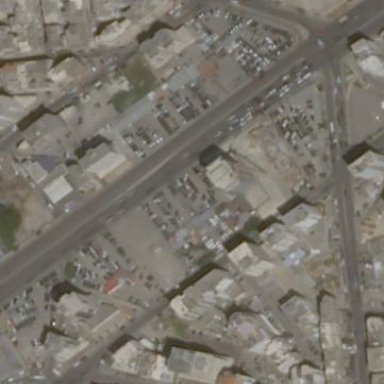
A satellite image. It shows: Retail area with car shop.